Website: home-depot
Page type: payment
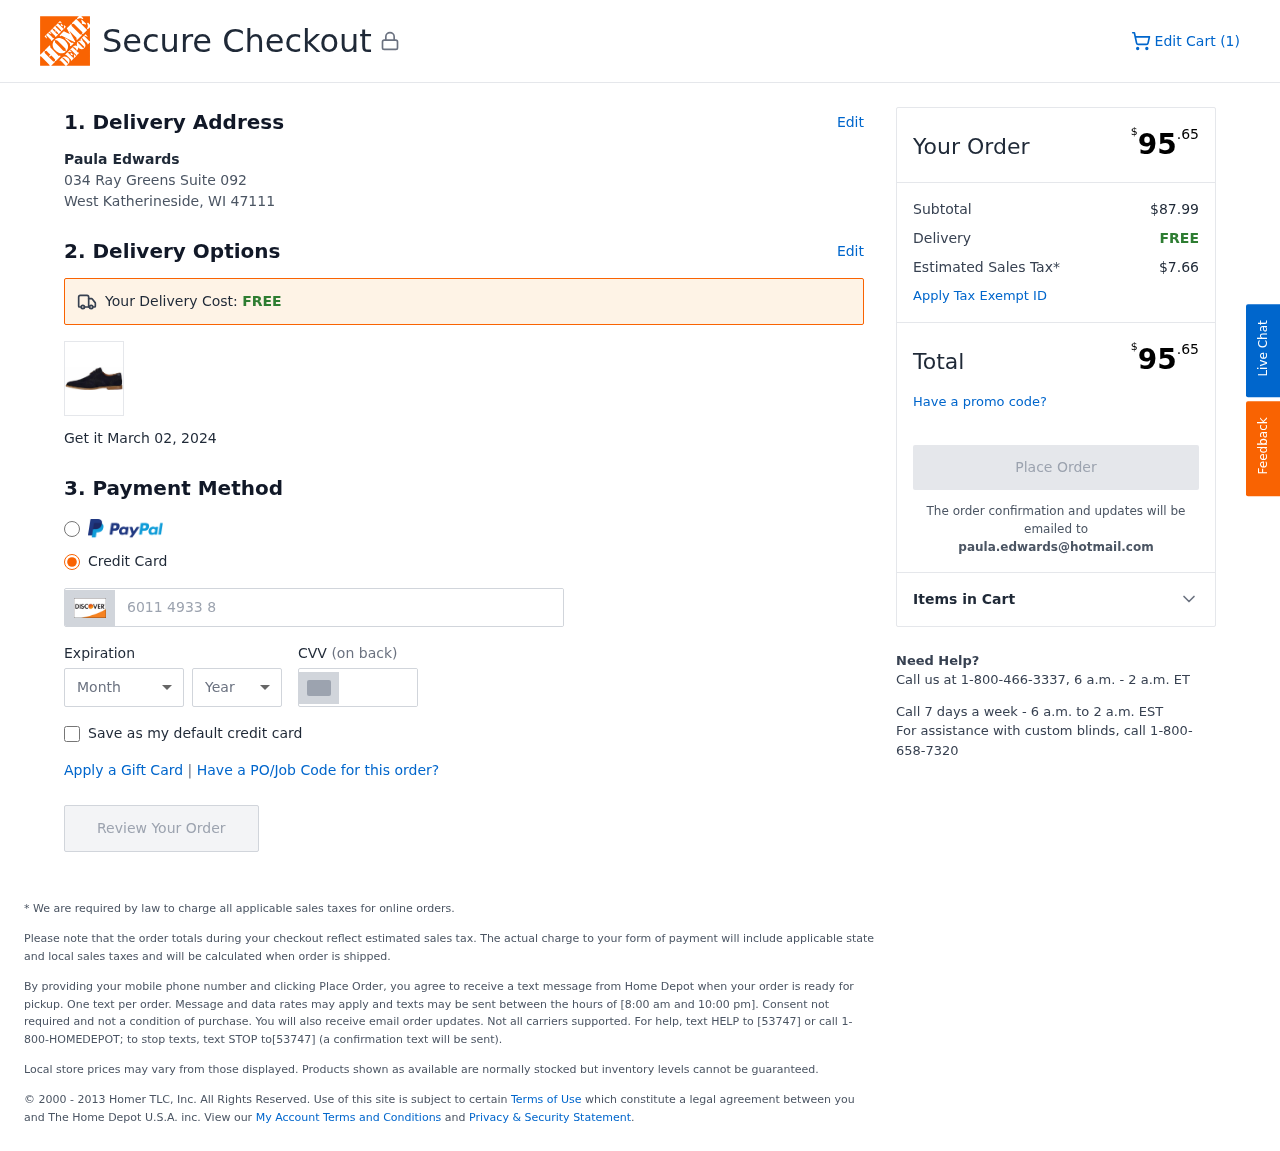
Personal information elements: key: PII_CARD_CVV
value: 187
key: PII_CARD_EXPIRY_MONTH
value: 12
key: PII_CARD_EXPIRY_YEAR
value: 27
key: PII_CARD_NUMBER
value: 6011 4933 8493 2852
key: PII_CITY_STATE_ZIP
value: West Katherineside, WI 47111
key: PII_EMAIL
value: paula.edwards@hotmail.com
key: PII_FULLNAME
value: Paula Edwards
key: PII_STREET
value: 034 Ray Greens Suite 092
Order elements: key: ORDER_NUM_ITEMS
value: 1
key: ORDER_DELIVERY_DATE
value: March 02, 2024
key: ORDER_TOTAL
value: $95.65
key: ORDER_SUBTOTAL
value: $87.99
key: ORDER_SHIPPING_COST
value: FREE
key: ORDER_TAX
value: $7.66